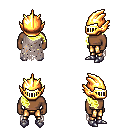
a pixel art fantasy rpg character, male body template, human, dark skin, gray tattered cape, gold greaves, gold right-swept hairstyle, gold helm, metal boots, four views (front, back, left, right), 2x2 character sprite sheet, small pixel art, hard edges, no anti-aliasing